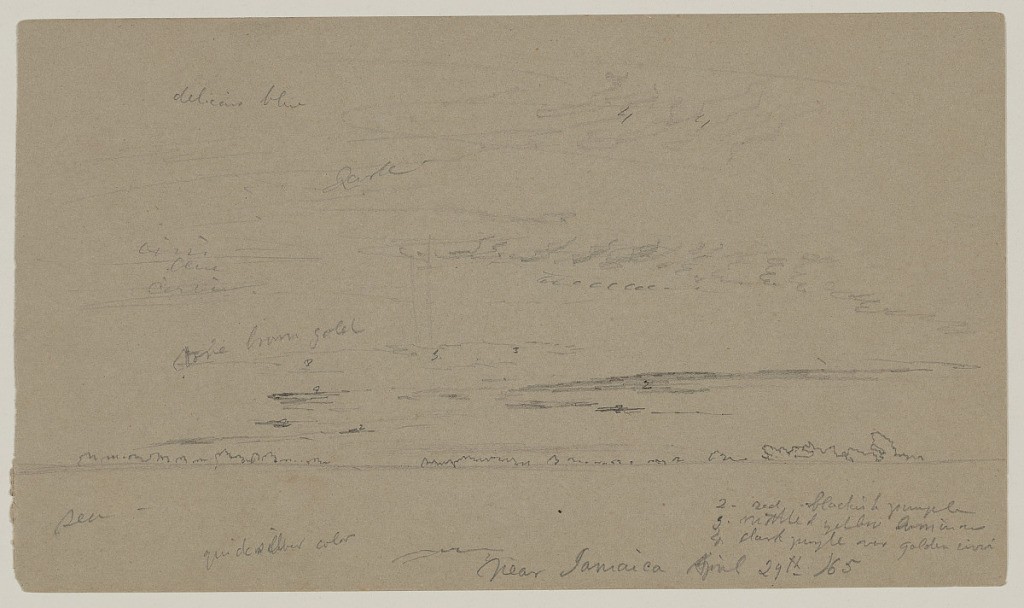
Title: View at Sea near Jamaica
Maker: Frederic Edwin Church, American, 1826–1900
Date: April 29, 1865
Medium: Graphite on gray wove paper; verso: graphite
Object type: Drawing
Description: Landscape and atmosphere sketch showing a view at sea near Jamaica. Water stretches from foreground to a distant and low horizon. Above, clouds of various types stretch across the sky with puffy, billowing clouds peeking over the horizon.

Verso: Botanical sketch of the flower of wild plantain plant in Jamaica. The flower's triangular, mirrored leaves are visible along the composition's vertical axis and decrease in size as they go up.